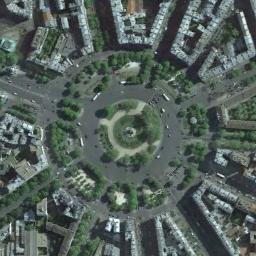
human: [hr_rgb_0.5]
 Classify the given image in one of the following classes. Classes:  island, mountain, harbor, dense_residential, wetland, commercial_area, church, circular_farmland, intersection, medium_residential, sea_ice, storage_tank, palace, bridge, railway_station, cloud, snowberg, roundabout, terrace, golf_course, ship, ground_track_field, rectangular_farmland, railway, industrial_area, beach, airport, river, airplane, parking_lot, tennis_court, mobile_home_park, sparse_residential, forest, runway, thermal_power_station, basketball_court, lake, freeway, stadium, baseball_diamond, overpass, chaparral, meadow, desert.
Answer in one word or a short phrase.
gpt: roundabout